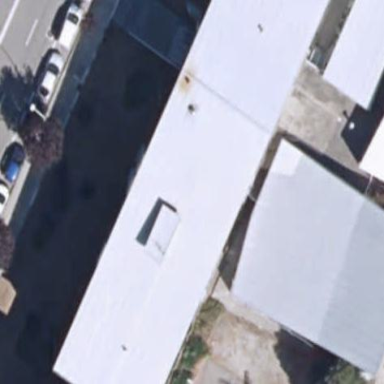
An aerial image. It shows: Building.